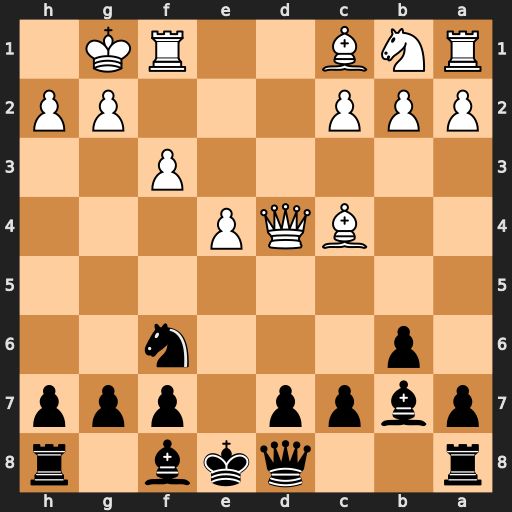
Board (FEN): r2qkb1r/pbpp1ppp/1p3n2/8/2BQP3/5P2/PPP3PP/RNB2RK1
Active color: b
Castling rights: kq
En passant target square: -
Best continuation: Bc5 Qxc5 bxc5